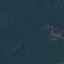
Land use / land cover: Forest